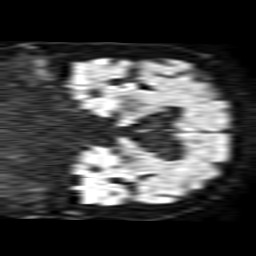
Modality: TRACE
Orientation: coronal
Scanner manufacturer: philips
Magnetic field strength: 1.5 T
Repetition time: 3.962 s
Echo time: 0.09411 s